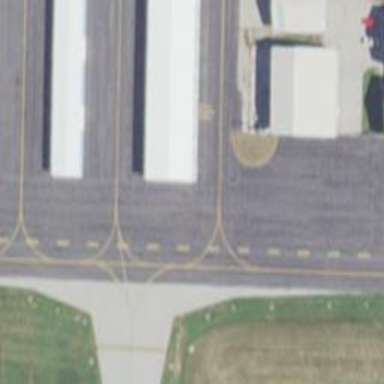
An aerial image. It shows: Image of taxiway at airport.